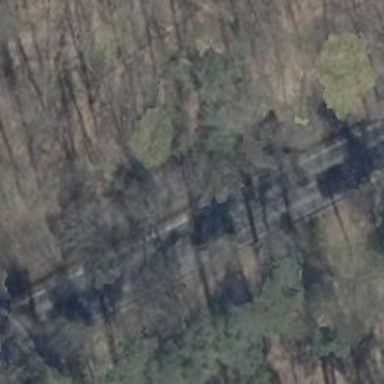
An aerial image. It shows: Asphalt road classified as primary highway.